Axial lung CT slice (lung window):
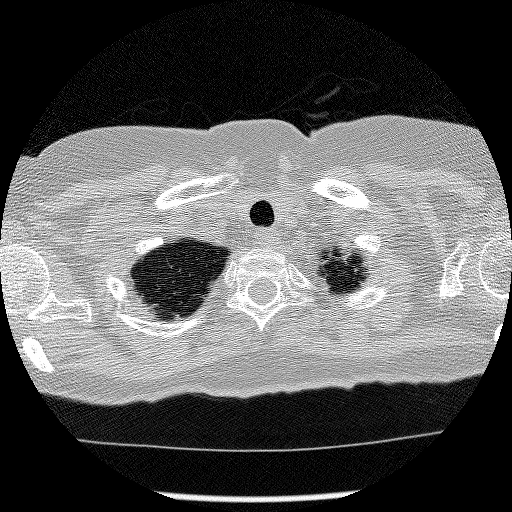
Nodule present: no